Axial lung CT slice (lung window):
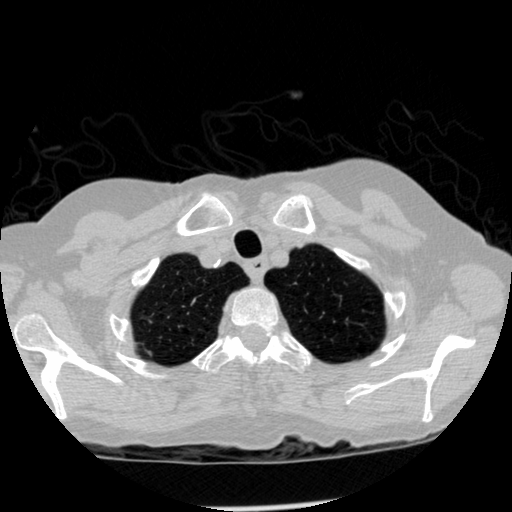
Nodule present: no